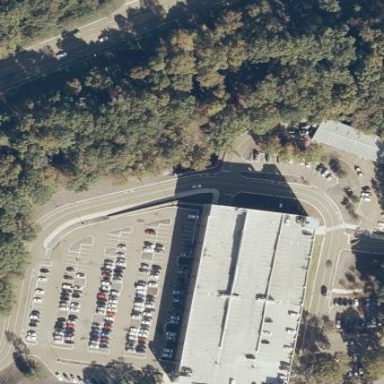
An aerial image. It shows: Multi-storey building with paved parking area.